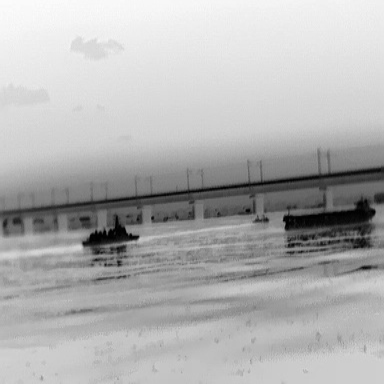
There is a warship in the infrared image.